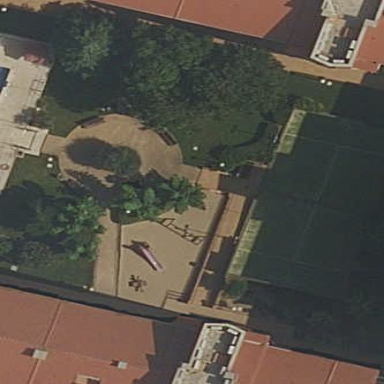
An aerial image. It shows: Playground area for leisure activities on the land.